Question: I have a one html 'table' .
'''
<table id="blogPostContainer">
</table>
'''
I was append some values in this table using 'signalR' and 'tmpl' .
'''
$.connection.hub.start().done(function () {
booking.server.getAllDates().done(function (data) {
debugger;
for (var i = 0; i < data.length; i++) {
DateTempl = DateTempl.concat(data[i].Dates);
}
var blogPosts = { Date: [DateTempl] }
$("#blogPostTemplate").tmpl(blogPosts).appendTo("#blogPostContainer");
});
});
'''
And I am align 'table tr td' formatting using by jquery taemplate
'''
<script id="blogPostTemplate" type="text/x-jQuery-tmpl">
<tr>
<td>
Date
</td>
{{each Date}} <td> ${$value} </td> {{/each}}
</tr>
</script>
'''
The first 'tr' and 'td' tag are working . But inside of the each loop 'td' tag not working
Please see my result below

First 'Td' working but second 'td' not working . I want my each date's want to inside of 'td' tag. any one help me
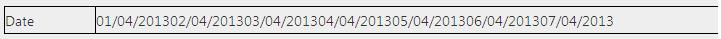
Answer: Altough you haven't posted your 'DateTempl' declaration but it seems it's an array. And with the '[DateTempl]' call you wrap it into another array in the following statement
'''
var blogPosts = { Date: [DateTempl] };
'''
So in the query template the '${$value}' will display your whole array in one table cell.
You just need to remove the '[]' and it should work fine:
'''
var blogPosts = { Date: DateTempl };
'''